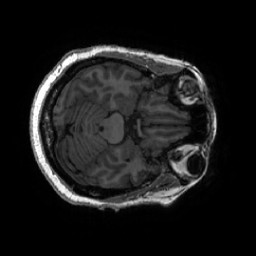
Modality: T1w
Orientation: axial
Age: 43
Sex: female
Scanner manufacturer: ge
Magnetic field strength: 3 T
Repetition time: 0.007348 s
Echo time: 0.003036 s